Question: I'm currently experiencing an issue with Highcharts and would appreciate some help from anyone with experience customising the charts.
What I am trying to achieve is to have the x-axis labels starting and ending at 0% and 100% of the graphs width. Instead they seem to be periodically placed with spacing along the x-axis as you will see on the screenshot attached below.
<URL>

In the above screenshot, I have been trying to make the first label (Oct 13 as rendered by Highcharts in this example), start at the x-axis 0 location. However as you can see in the screenshot there is a significant amount of white space padding.
Help would be appreciated, as I believe I have tried everything in the Highcahrts API documentation (<URL>.
<URL>
'''
<script src="http://code.highcharts.com/highcharts.js"></script>
<div id="container" style="height: 400px; width: 800px"></div>
'''
'''
var ChartData = {
"chart": {
"type": "area",
"spacing": [0, 0, 0, 0],
"margin": [0, 0, 30, 0],
"width": null,
"height": null,
"backgroundColor": null
},
"title": {
"text": ""
},
"xAxis": {
"type": "datetime",
"lineWidth": 0,
"minPadding": 1,
"maxPadding": 0,
"tickWidth": 0,
"gridLineColor": "#333",
"labels": {
"style": {
"color": "#ccc",
"font": "14px Arial, Helvetica, sans-serif"
}
}
},
"yAxis": {
"title": {
"enabled": false
},
"showFirstLabel": true,
"showLastLabel": false,
"gridLineColor": "rgba(0,0,0,0.2)",
"gridZIndex": 20,
"labels": {
"enabled": true,
"x": 10,
"y": -10,
"align": "left",
"distance": 0,
"useHTML": true,
"zIndex": 0
}
},
"tooltip": {
"shared": true,
"useHTML": true,
"headerFormat": "",
"footerFormat": "",
"valueDecimals": 0,
"shadow": false,
"hideDelay": 200
},
"plotOptions": {
"area": {
"stacking": "normal",
"lineWidth": 3,
"marker": {
"enabled": true,
"symbol": "circle",
"lineColor": null,
"radius": 4,
"lineWidth": 2,
"fillColor": null,
"states": {
"hover": {
"enabled": true,
"radiusPlus": 2,
"lineWidthPlus": 0,
"lineColor": "#fff"
}
}
}
}
},
"legend": {
"enabled": false
},
"series": [{
"name": "Diversified Growth",
"portfolioType": 4,
"data": [
[1411516800000, 56000],
[1411948800000, 56000],
[1412553600000, 56000],
[1413158400000, 56000],
[1413763200000, 56000],
[1414368000000, 56000],
[1414972800000, 56000],
[1415577600000, 56000],
[1416182400000, 56000],
[1416787200000, 56000],
[1417392000000, 56000],
[1417996800000, 56000],
[1418601600000, 56000],
[1419206400000, 56000],
[1419379200000, 56000]
],
"color": "#60c896",
"fillColor": "#2bb673",
"marker": {
"fillColor": "#2bb673"
}
}, {
"name": "Local Growth",
"portfolioType": 1,
"data": [
[1411516800000, 40000],
[1411948800000, 40000],
[1412553600000, 40000],
[1413158400000, 40000],
[1413763200000, 40000],
[1414368000000, 40000],
[1414972800000, 40000],
[1415577600000, 40000],
[1416182400000, 40000],
[1416787200000, 40000],
[1417392000000, 40000],
[1417996800000, 40000],
[1418601600000, 40000],
[1419206400000, 40000],
[1419379200000, 40000]
],
"color": "#c3df91",
"fillColor": "#afd46c",
"marker": {
"fillColor": "#afd46c"
}
}]
};
$("#container").highcharts(ChartData);
'''
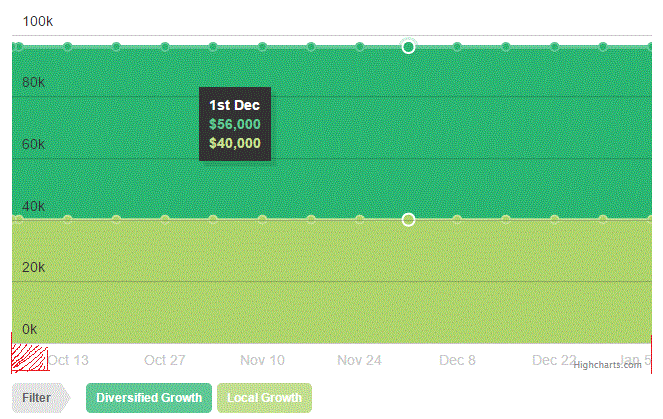
Answer: You can use <URL> and calculate positions.
'''
tickPositioner: function () {
var positions = [],
tick = Math.floor(this.dataMin),
increment = Math.ceil((this.dataMax - this.dataMin) / 6);
for (tick; tick - increment <= this.dataMax; tick += increment) {
positions.push(tick);
}
return positions;
},
'''
Example: <URL>